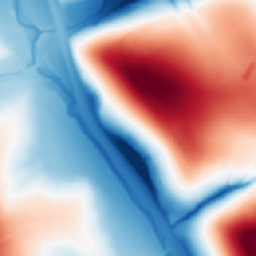
Category: multiscale
Decomposition family: dog_multiscale
Decomposition parameters: sigma_ratio: 2
n_scales: 6
base_sigma: 1
Upsampling method: area
Upsampling parameters: scale: 4
Upsampling scale: 4